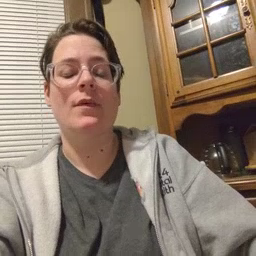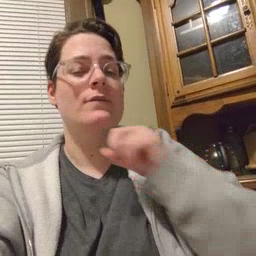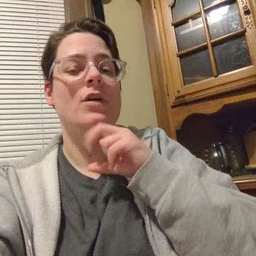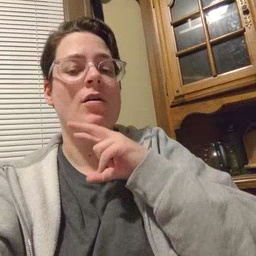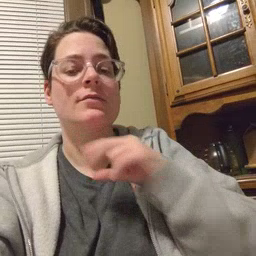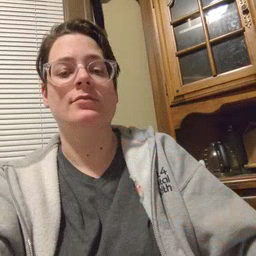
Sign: frog